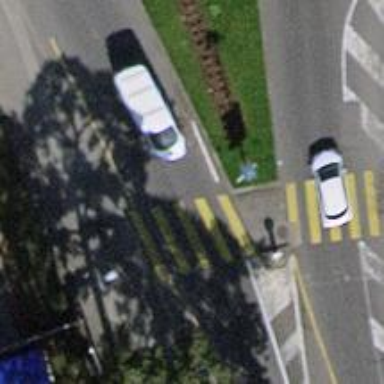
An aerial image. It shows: Uncontrolled road crossing.